Question: please,
how do i draw image in listbox_DrawItem event by the left side
i already read throught <URL>, buts its not helping me
'''
Dim targetsize As New Size(16, 16)
Dim img As Image = Nothing
img = My.Resources._error
e.Graphics.DrawImage(img, targetsize)
e.Graphics.DrawString(lsbLog.Items(e.Index).ToString(), _
e.Font, mybrush, e.Bounds, StringFormat.GenericDefault)
'''
this is my current code
EDIT
i added your code with some other code, and i get a garbled text
'''
'//Here it draws the border depeding on it's state (the listbox item)
e.Graphics.DrawRectangle(myPen, e.Bounds.X + 16, e.Bounds.Y, _
e.Bounds.Width - 16, e.Bounds.Height)
Using b As New SolidBrush(e.ForeColor)
e.Graphics.DrawString(lsbLog.GetItemText(lsbLog.Items(e.Index)), e.Font, b, e.Bounds)
End Using
e.Graphics.DrawImage(img, New Rectangle(e.Bounds.Width - 15, e.Bounds.Y, 12, 12))
'// Draw the current item text based on the current
'// Font and the custom brush settings.
e.Graphics.DrawString(lsbLog.Items(e.Index).ToString(), e.Font, mybrush, _
New Rectangle(e.Bounds.X - 20, e.Bounds.Y, e.Bounds.Width, e.Bounds.Height), _
StringFormat.GenericDefault)
'''
This is the code in the MeasureItem event
'''
Private Sub lsbLog_MeasureItem(ByVal sender As System.Object, ByVal e As System.Windows.Forms.MeasureItemEventArgs) Handles lsbLog.MeasureItem
Dim g As Graphics = e.Graphics
'We will get the size of the string which we are about to draw,
'so that we could set the ItemHeight and ItemWidth property
Dim size As SizeF = g.MeasureString(lsbLog.Items.Item(e.Index).ToString, Me.Font, _
lsbLog.Width - (5 + SystemInformation.VerticalScrollBarWidth))
e.ItemHeight = CInt(size.Height) + 5
e.ItemWidth = CInt(size.Width) + 5
End Sub
'''
I get a garbeled text and image

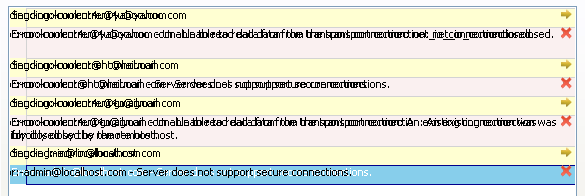
Answer: Two points come to my attention:
- Did you set the <URL>?- You seem to be drawing the text directly over the image. Why do you use 'e.Bounds' in DrawString instead of a rectangle that starts a little bit to the right? E.g. something like:'''
Dim rect As New Rectangle(e.Bounds.X + 16, e.Bounds.Y, _
e.Bounds.Width - 16, e.Bounds.Height)
' use rect instead of e.Bounds in DrawString
'''
BTW, you shouldn't forget to call 'DrawBackground' and 'DrawFocusRectange' as seen in the example <URL>.